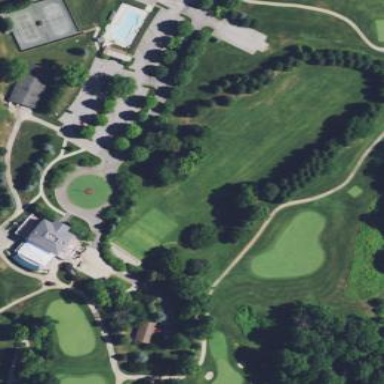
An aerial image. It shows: Grassy area used as driving range for golf.